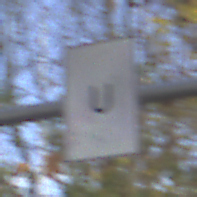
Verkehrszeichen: AnkuendigungOderFortsetzungUmleitungOhnePfeilsymbol
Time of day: MorningAfternoon
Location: Outdoor (Urban)
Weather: PartlyCloudy
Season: NotSpecified
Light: Natural